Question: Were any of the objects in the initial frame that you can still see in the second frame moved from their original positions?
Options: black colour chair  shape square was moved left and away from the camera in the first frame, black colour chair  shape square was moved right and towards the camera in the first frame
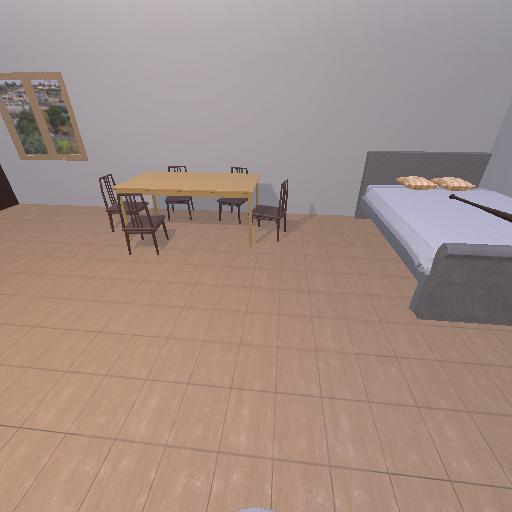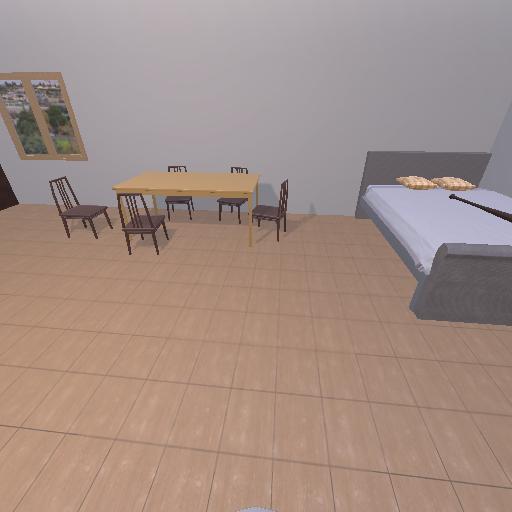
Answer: black colour chair  shape square was moved left and away from the camera in the first frame